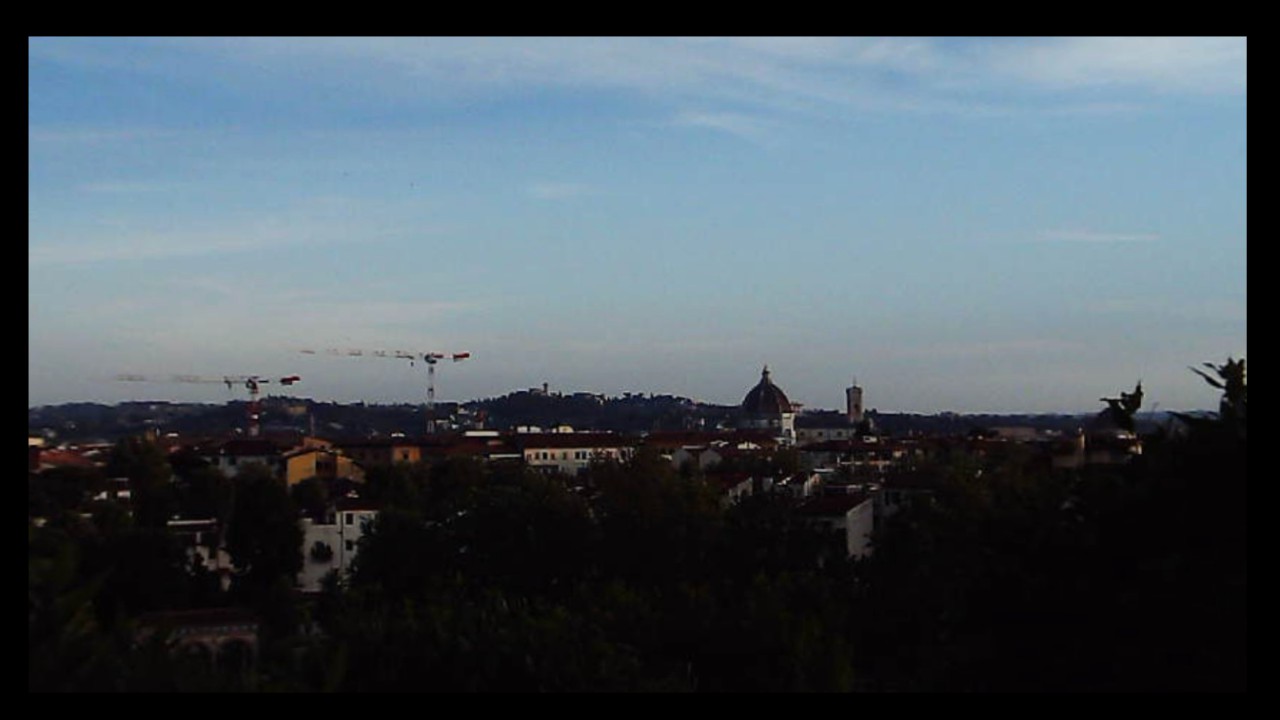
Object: DarwinFPV cineape20